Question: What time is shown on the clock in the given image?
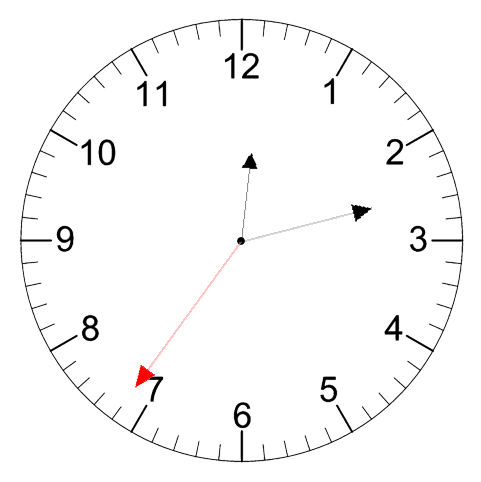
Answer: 12:12:36